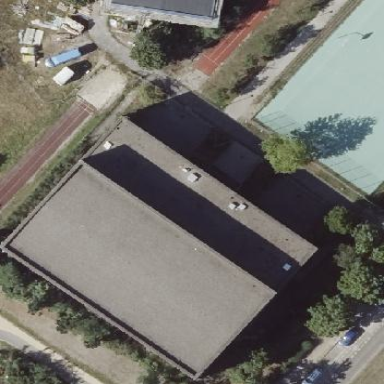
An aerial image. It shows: Sports center building with multiple facilities for different sports activities.